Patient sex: F
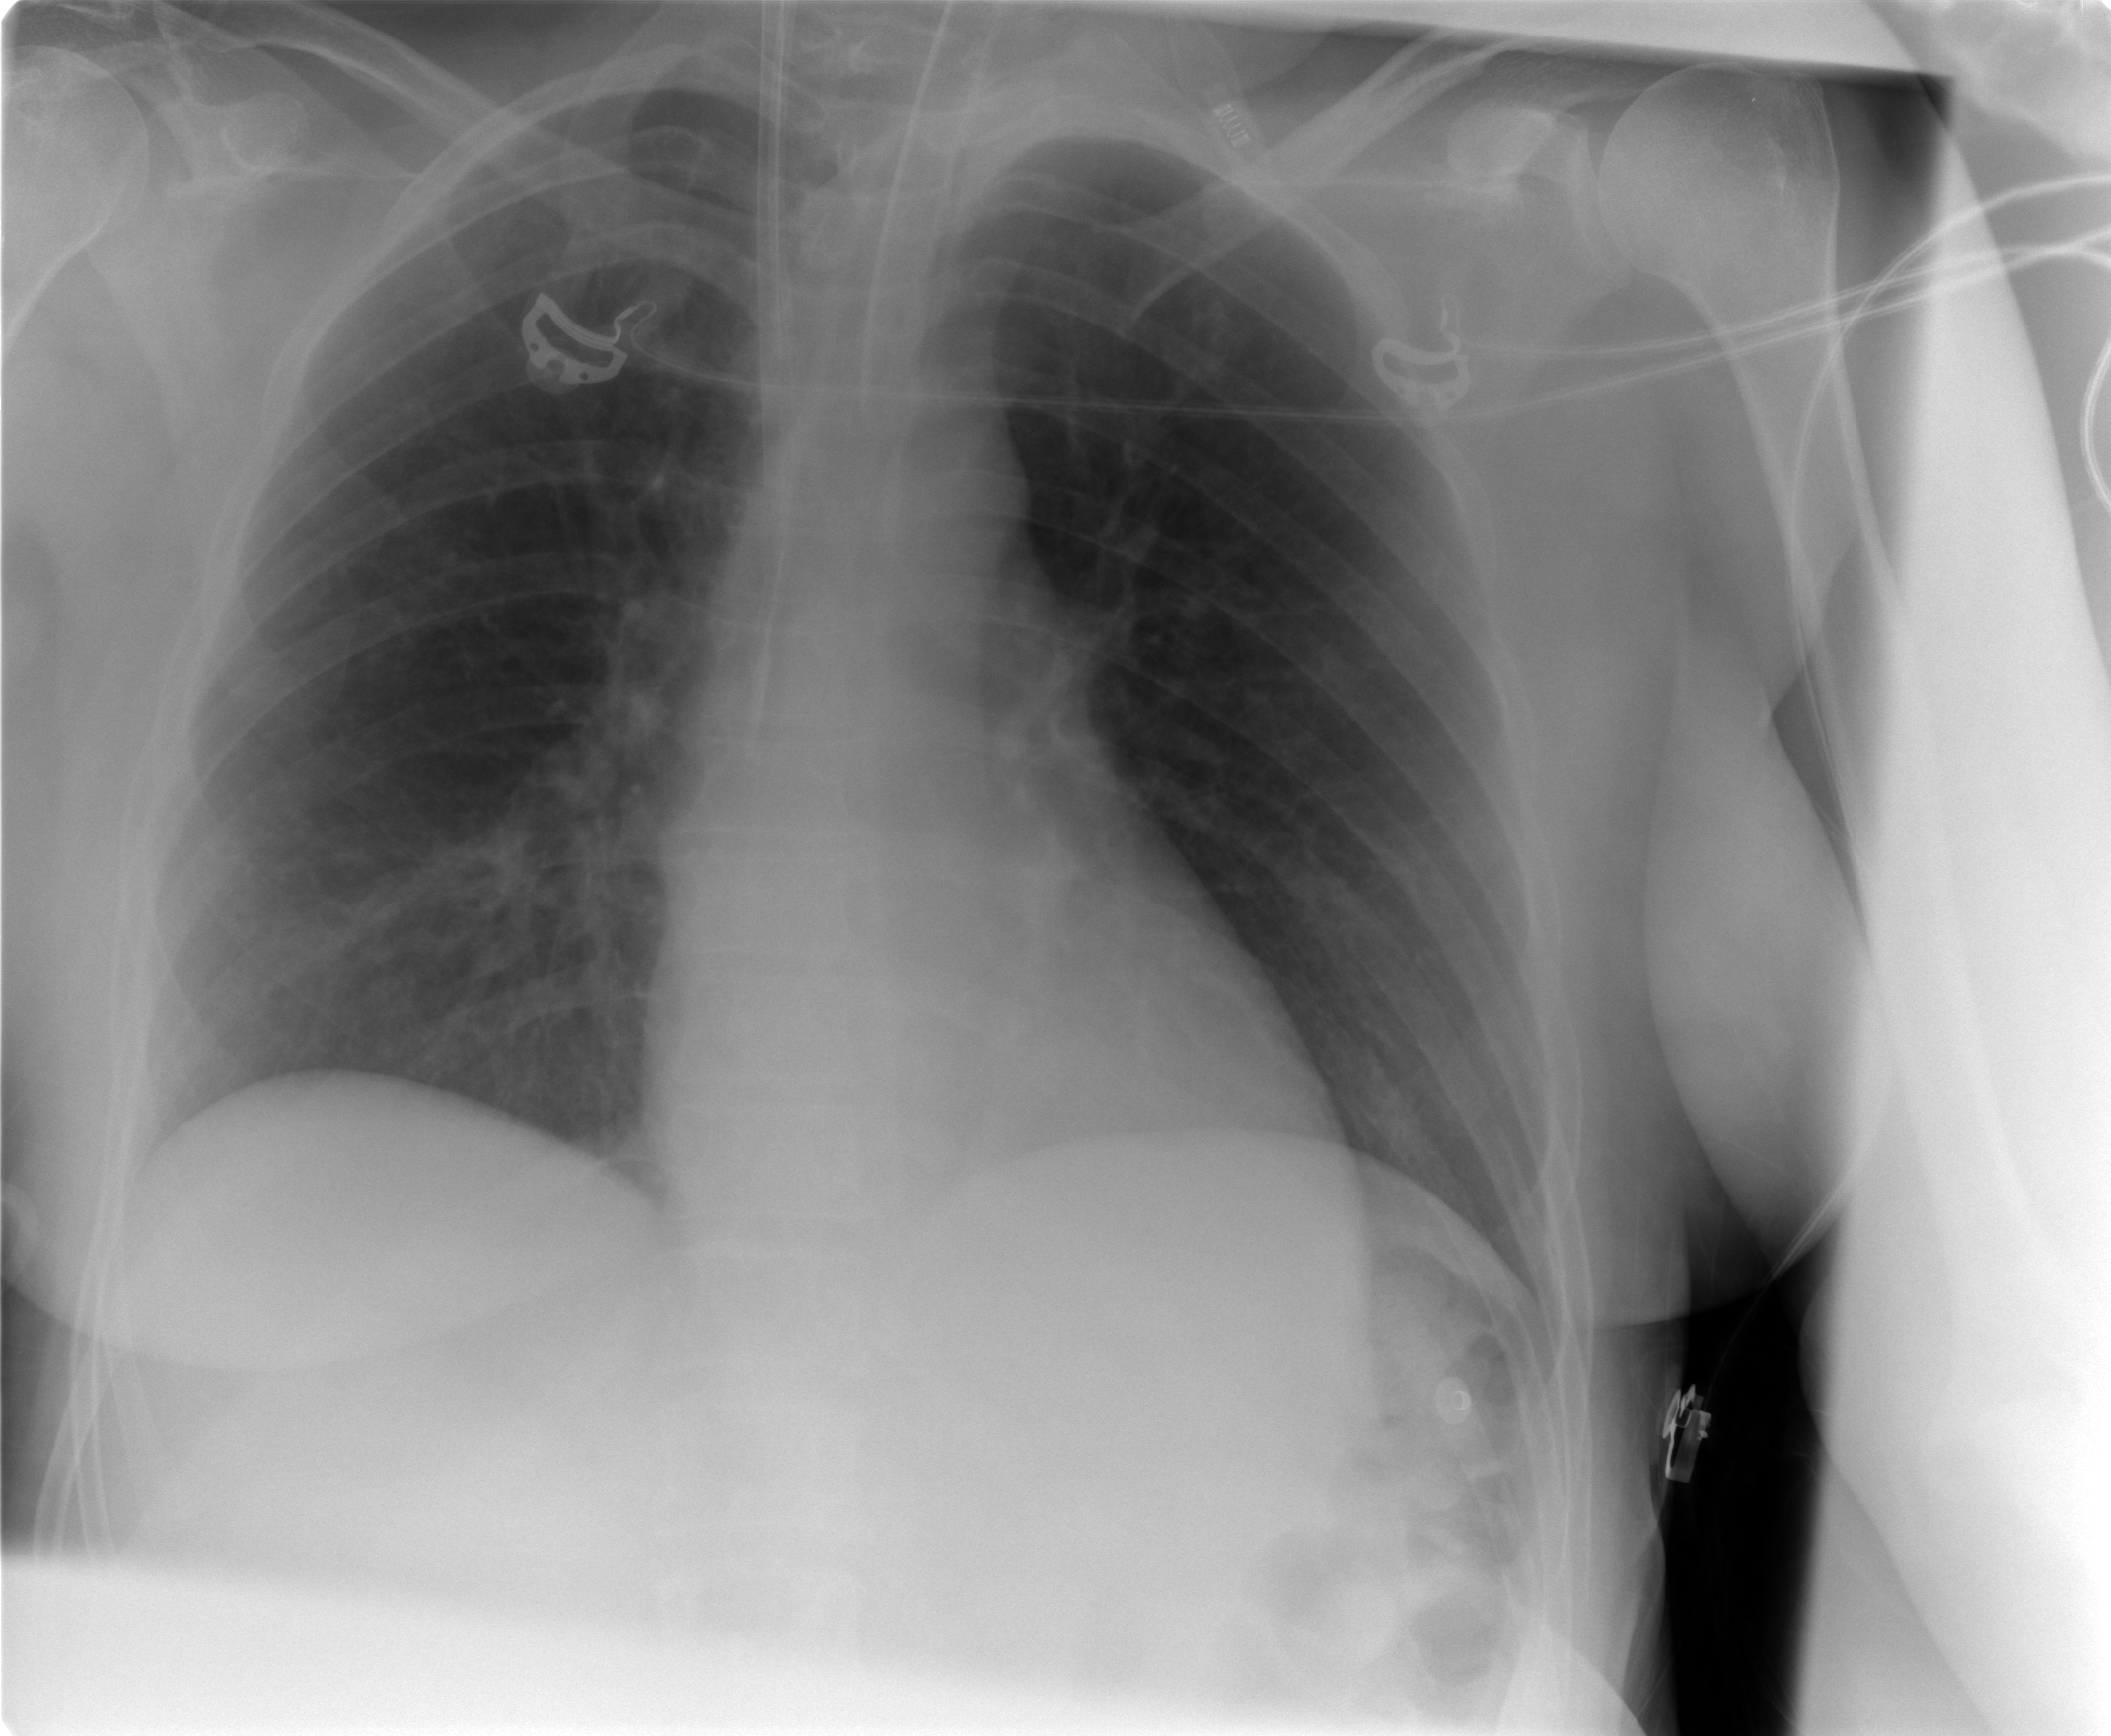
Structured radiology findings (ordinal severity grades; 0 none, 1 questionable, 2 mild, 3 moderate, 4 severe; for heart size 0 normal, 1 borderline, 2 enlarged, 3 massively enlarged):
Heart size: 0
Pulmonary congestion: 0
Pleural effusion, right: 0
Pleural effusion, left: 0
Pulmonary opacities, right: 0
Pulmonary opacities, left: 0
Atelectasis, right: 1
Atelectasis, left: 0